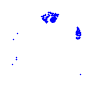
Particle: pion